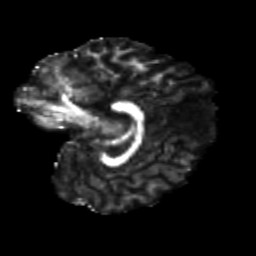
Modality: FA
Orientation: sagittal
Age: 12
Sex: male
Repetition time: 9.512 s
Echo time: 0.089 s